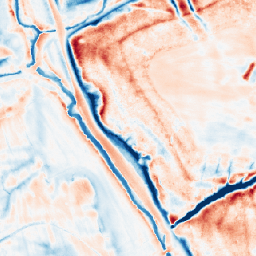
Category: classical
Decomposition family: uniform
Decomposition parameters: size: 20
Upsampling method: nearest
Upsampling parameters: scale: 4
Upsampling scale: 4